Aerial crown-view tile of a tropical tree (Barro Colorado Island, Panama), acquired 20241014:
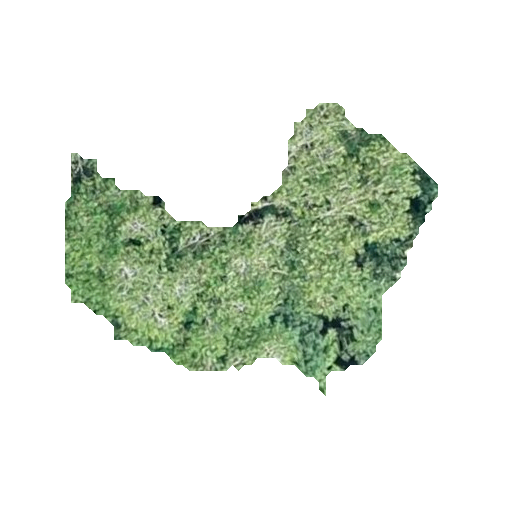
Species: Hura crepitans
GBIF accepted scientific name: Hura crepitans
Crown area: 94.409 m²